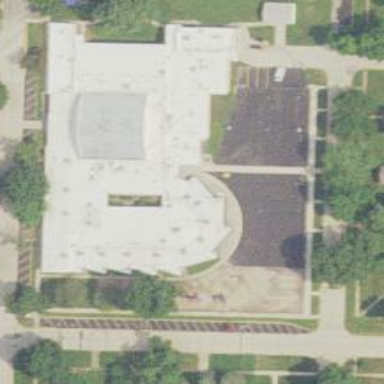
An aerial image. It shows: School building.